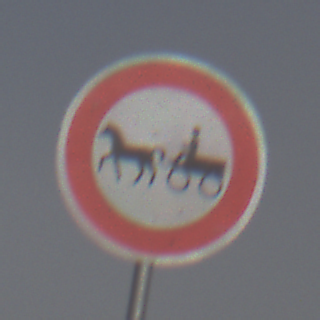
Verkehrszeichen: VerbotGespannfuhrwerke
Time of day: MorningAfternoon
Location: Outdoor (Nature)
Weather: PartlyCloudy
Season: NotSpecified
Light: Natural